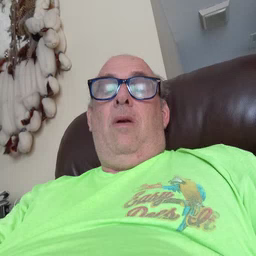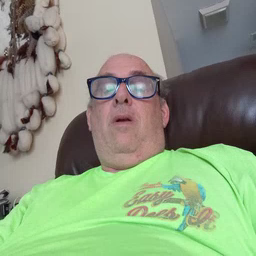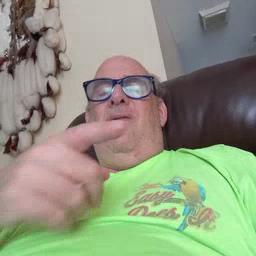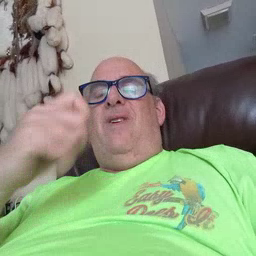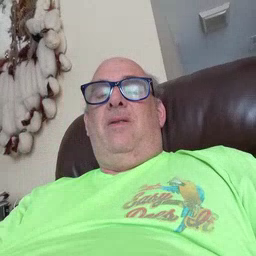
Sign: fast